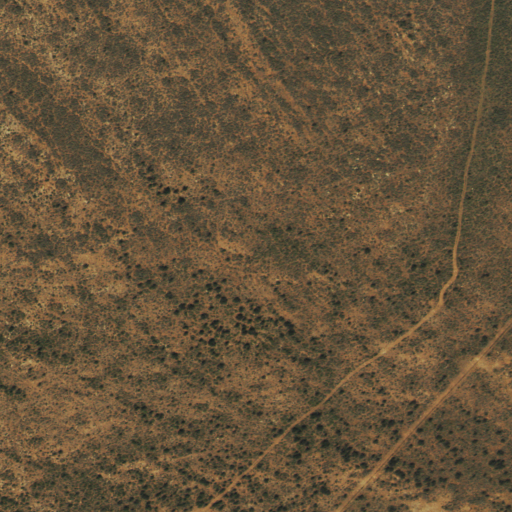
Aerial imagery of ridge(s) in Colorado named Stuntz Ridge containing only shrub